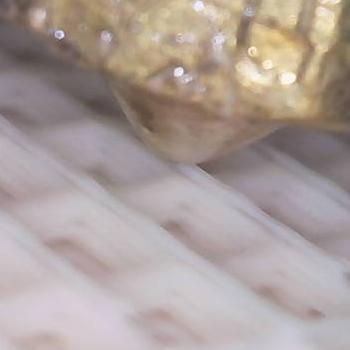
Flow rate: 42%